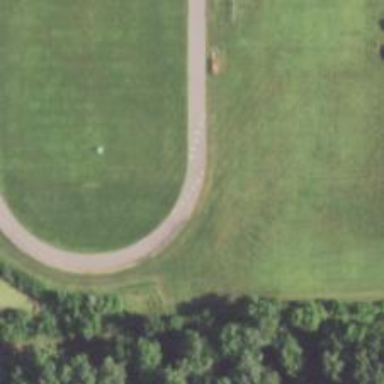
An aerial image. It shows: Track located within leisure land area.